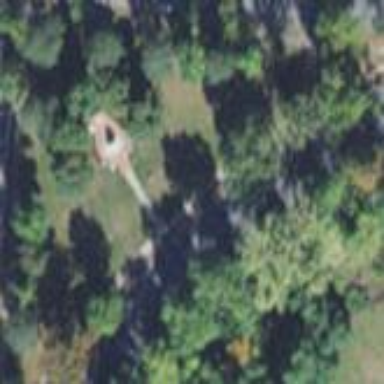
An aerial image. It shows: Park.